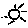
Label: sun